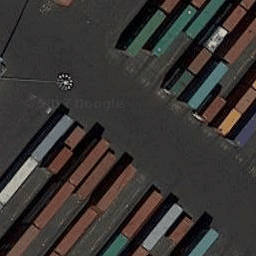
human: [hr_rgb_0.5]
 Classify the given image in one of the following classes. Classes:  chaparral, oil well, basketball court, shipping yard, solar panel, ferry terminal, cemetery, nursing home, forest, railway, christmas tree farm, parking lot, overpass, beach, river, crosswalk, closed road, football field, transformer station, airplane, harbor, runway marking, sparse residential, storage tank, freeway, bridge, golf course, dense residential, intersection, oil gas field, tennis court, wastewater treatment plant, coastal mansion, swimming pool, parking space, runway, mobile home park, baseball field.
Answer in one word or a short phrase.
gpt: shipping yard